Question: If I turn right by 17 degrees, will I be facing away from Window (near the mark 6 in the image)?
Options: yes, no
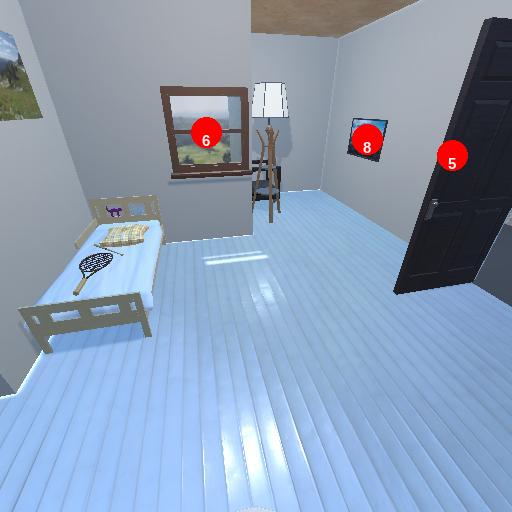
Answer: yes